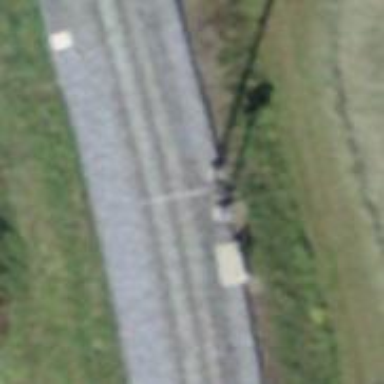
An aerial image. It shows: Power pole.